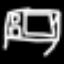
Label: bed